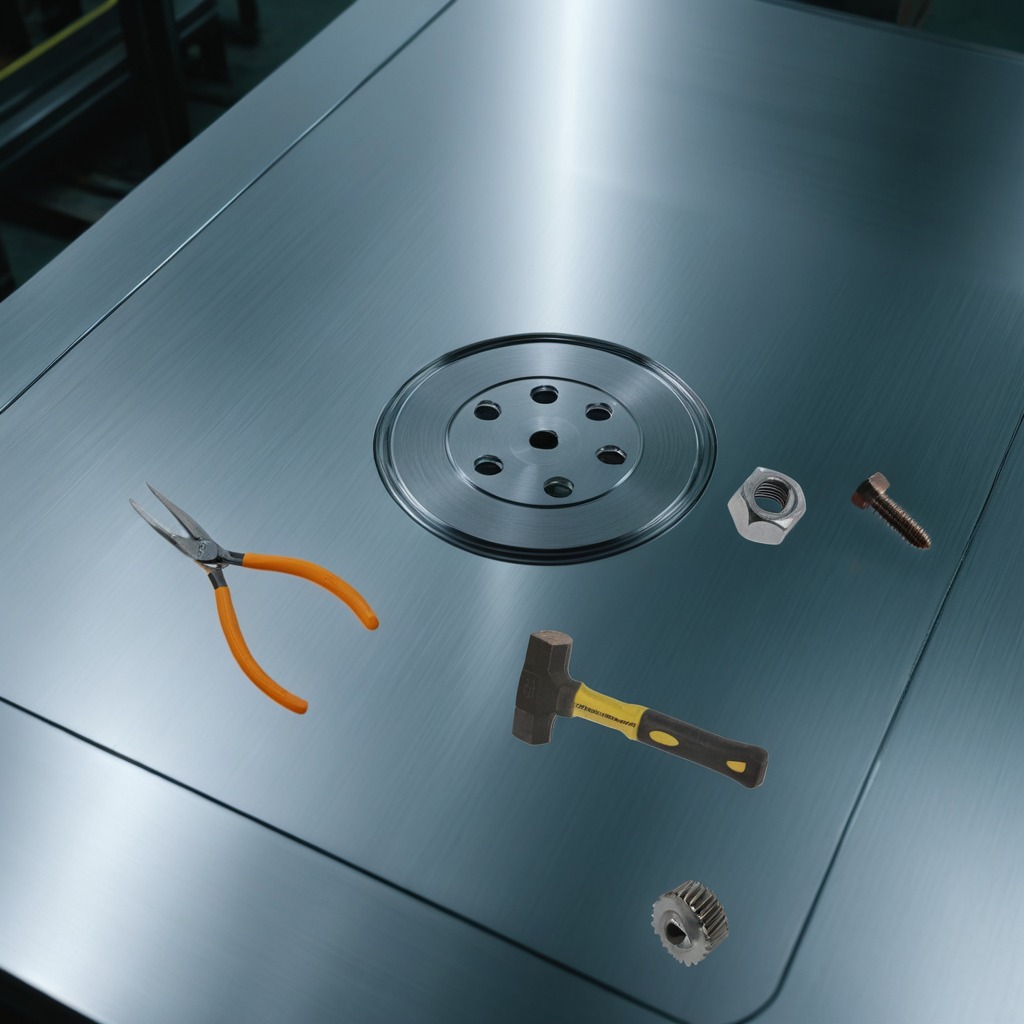
A steel gear with teeth, a hammer, a metal machine screw, pliers, and a metal nut are lying on a metal table in a machine shop under fluorescent lights.